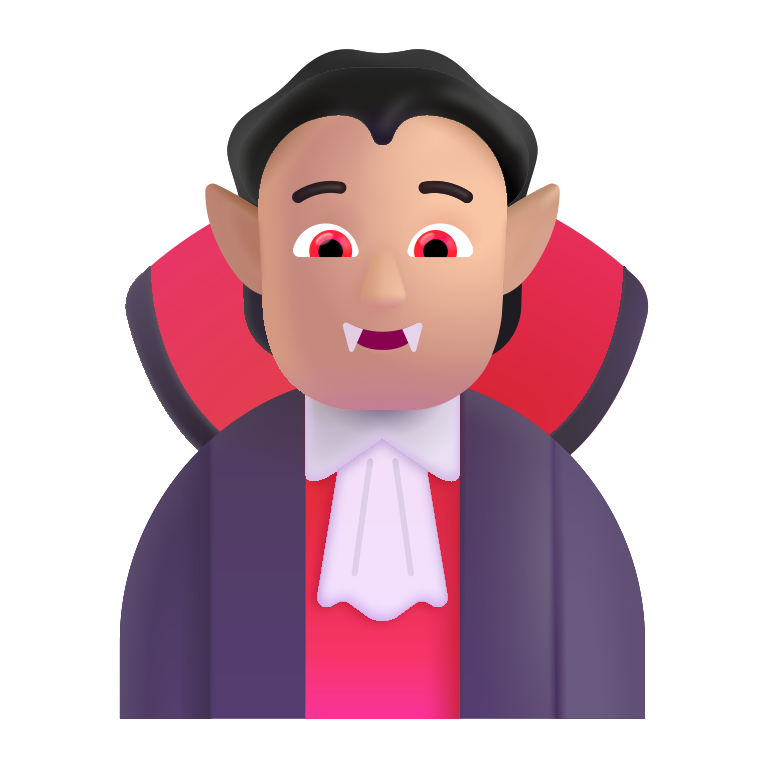
person vampire color  light